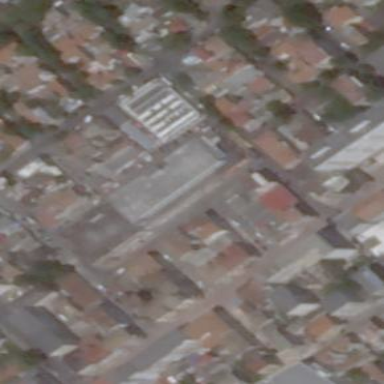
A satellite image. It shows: Retail building.